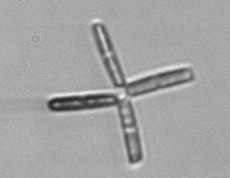
Label: Thalassionema